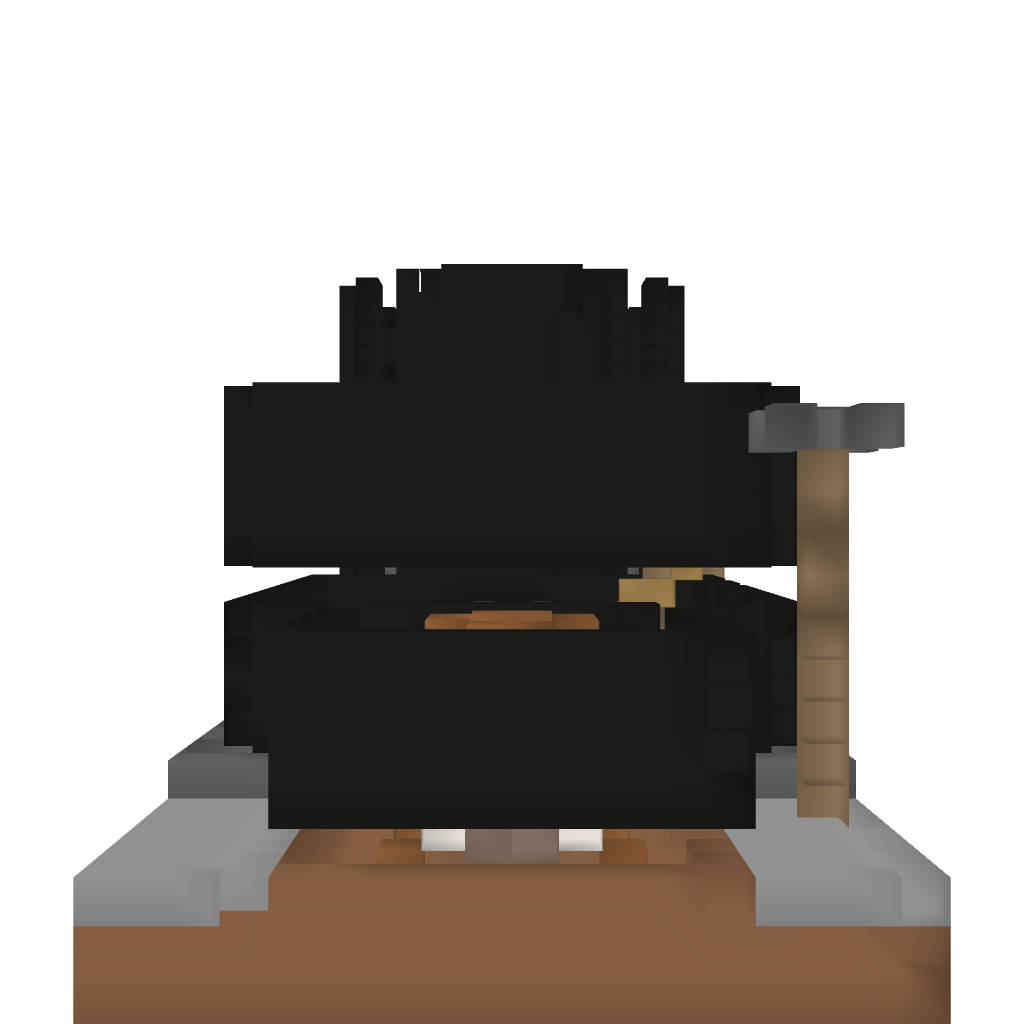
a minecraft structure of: The Maymont Home